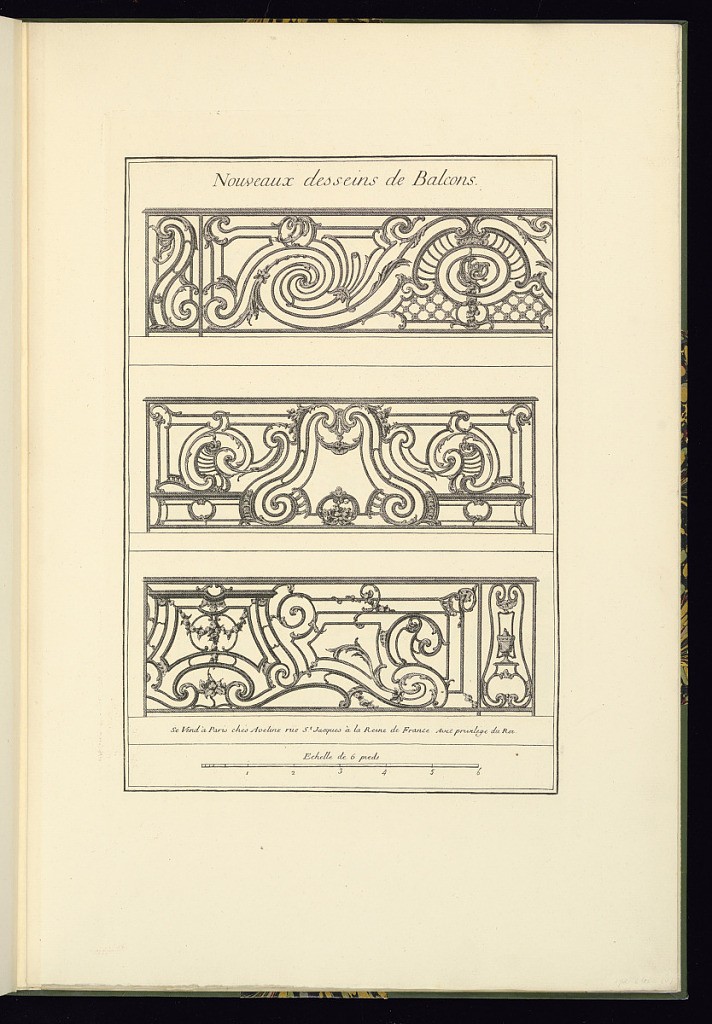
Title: Nouveaux Desseins de Balcons
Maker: Pierre Edme Babel, French, 1720–1775
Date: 1890–1910
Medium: Facsimile of the original etching (photomechanical or lithography)
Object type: Print
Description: Three designs for wrought iron or metalwork balcony balustrades featuring scrolling leaves, c-scrolls, s-scrolls, festoons of flowers, floral diaper pattern, and a vase. The plate is titled, with a scale. This is a late 19th-early 20th-century reproduction from a series first published between 1738-1743.